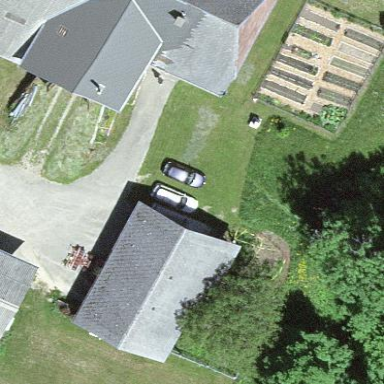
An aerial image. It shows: Barn.